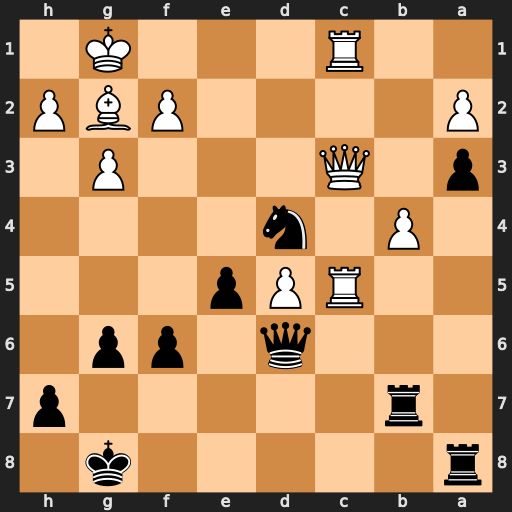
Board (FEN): r5k1/1r5p/3q1pp1/2RPp3/1P1n4/p1Q3P1/P4PBP/2R3K1
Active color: b
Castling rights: -
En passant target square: -
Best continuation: Ne2+ Kf1 Nxc3